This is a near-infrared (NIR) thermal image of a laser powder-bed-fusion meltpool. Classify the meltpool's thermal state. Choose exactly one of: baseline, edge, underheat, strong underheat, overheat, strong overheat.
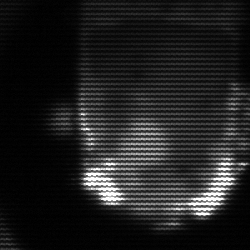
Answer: baseline